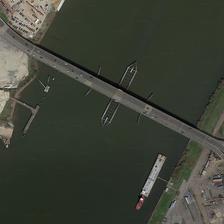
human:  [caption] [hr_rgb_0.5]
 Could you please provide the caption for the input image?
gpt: the bridge spans the river with several quays .

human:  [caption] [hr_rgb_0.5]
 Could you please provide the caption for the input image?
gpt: some buildings and a parking lot are in two sides of a river with a bridge .

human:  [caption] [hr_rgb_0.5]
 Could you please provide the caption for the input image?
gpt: a bridge is on a river with boats in the river .

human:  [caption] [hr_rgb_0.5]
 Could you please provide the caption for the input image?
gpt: a long bridge contain four-lane road and two big ships below it .

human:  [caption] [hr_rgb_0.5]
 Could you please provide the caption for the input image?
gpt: a long bridge is on a wide river connected two city subdivisions .